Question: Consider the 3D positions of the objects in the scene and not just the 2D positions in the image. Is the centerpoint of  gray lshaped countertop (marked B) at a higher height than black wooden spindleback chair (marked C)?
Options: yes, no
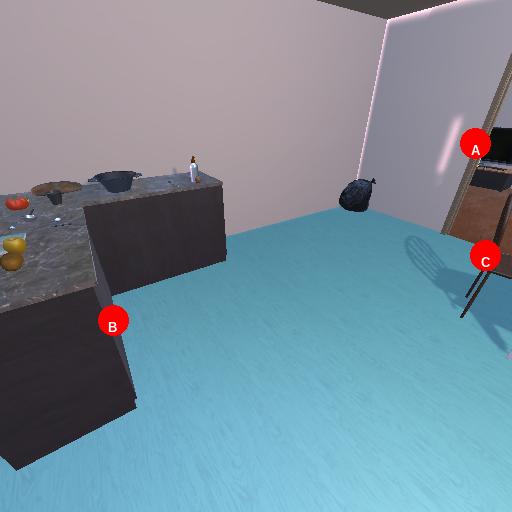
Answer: yes